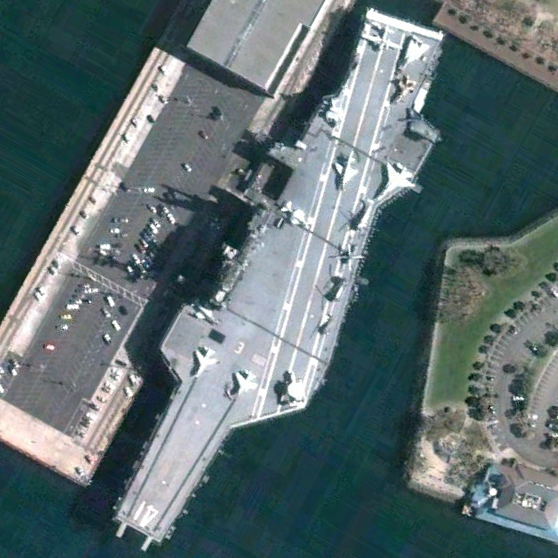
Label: Midway-class_aircraft_carrier